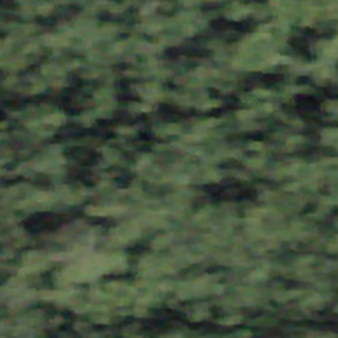
Label: other